Field crop: maize
Growth stage: 2
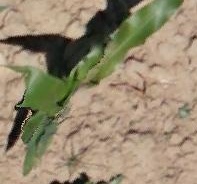
Species: maize